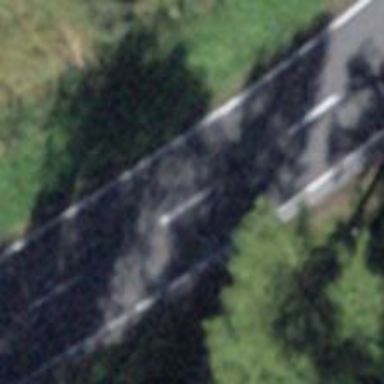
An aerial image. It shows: Asphalt road classified as primary highway.